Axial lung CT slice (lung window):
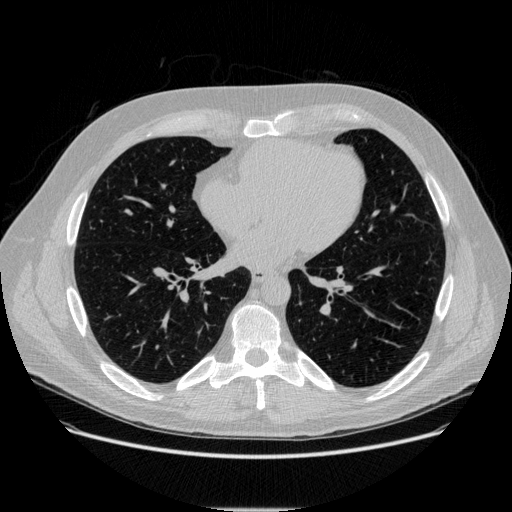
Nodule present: no